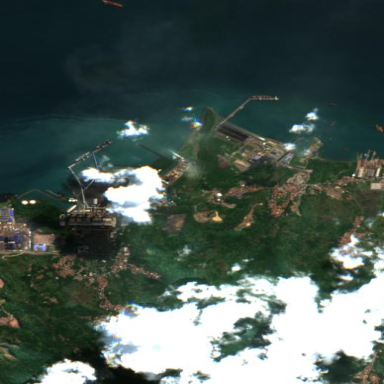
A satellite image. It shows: Industrial area with coal-powered plant.